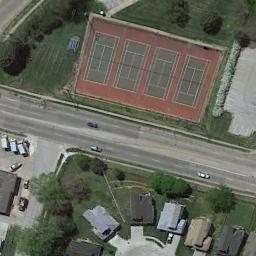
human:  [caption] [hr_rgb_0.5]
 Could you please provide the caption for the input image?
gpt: The neatly arranged tennis court on the lawn is a distance from the residential area .

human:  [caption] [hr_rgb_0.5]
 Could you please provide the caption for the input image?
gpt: The tennis court is on the grass next to some buildings and trees .

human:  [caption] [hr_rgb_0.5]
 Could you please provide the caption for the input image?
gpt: There are many people playing on different tennis courts .

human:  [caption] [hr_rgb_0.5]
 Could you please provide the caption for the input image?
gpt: There are many different shapes and sizes of buildings next to the tennis courts .

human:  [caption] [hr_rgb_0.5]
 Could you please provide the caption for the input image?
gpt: The tennis courts are on a green meadow by the roadside .